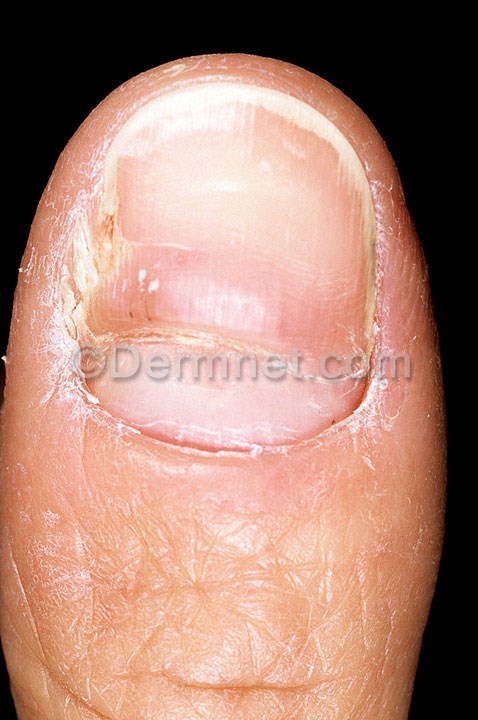
Disease: Nail Fungus and other Nail Disease